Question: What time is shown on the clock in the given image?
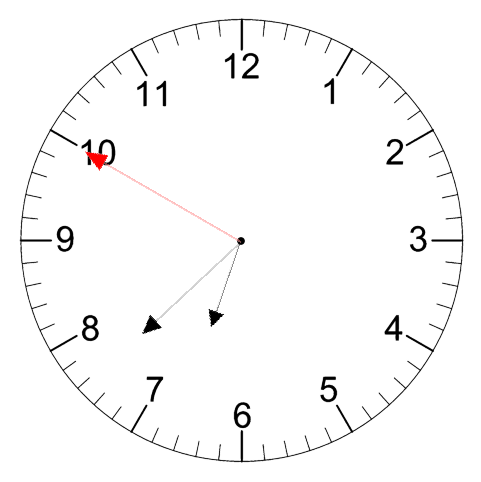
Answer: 06:37:50